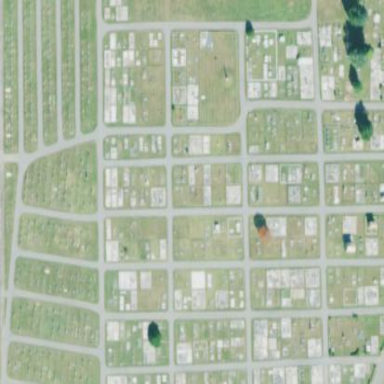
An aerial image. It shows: Cemetery.